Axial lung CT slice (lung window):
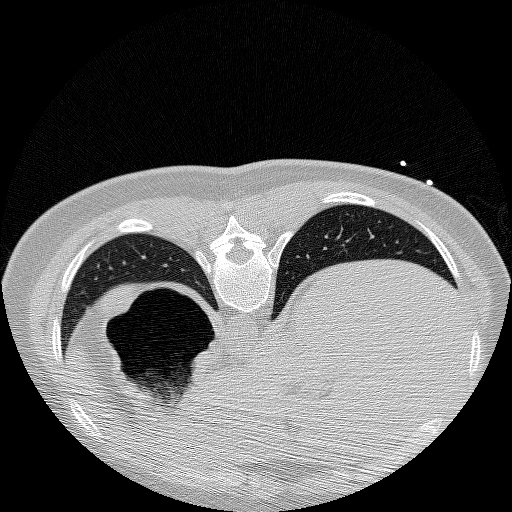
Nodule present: no